Aerial crown-view tile of a tropical tree (Barro Colorado Island, Panama), acquired 20240716:
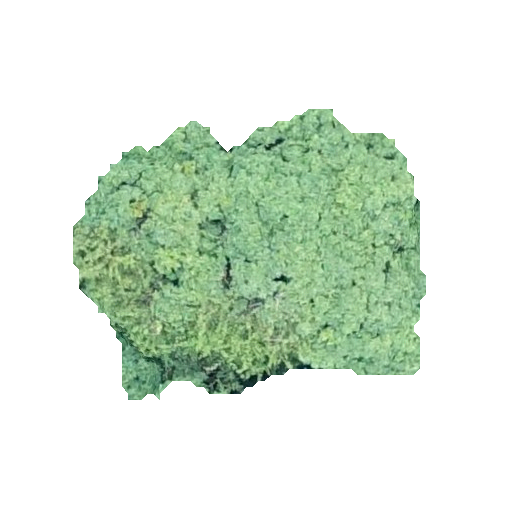
Species: Lonchocarpus heptaphyllus
GBIF accepted scientific name: Lonchocarpus heptaphyllus
Crown area: 121.885 m²